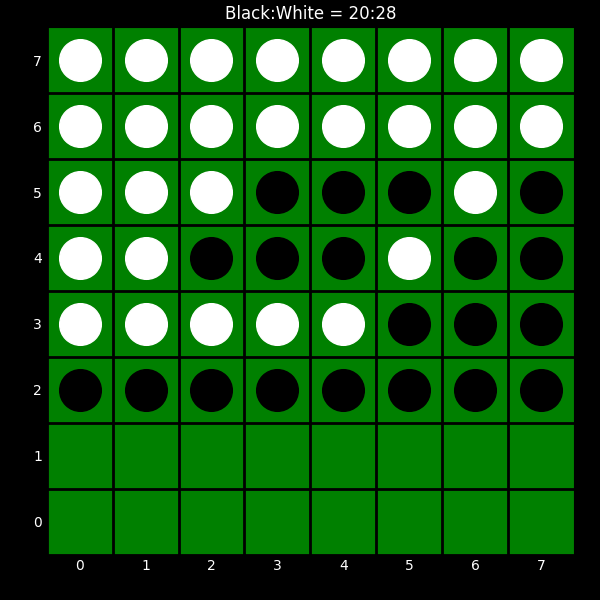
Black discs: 20
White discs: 28